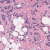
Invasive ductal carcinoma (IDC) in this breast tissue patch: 1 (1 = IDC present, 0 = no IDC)